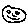
Label: smiley face